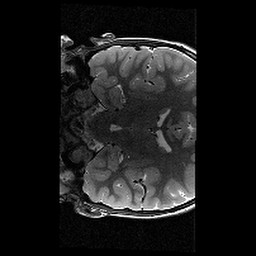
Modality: T2w
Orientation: coronal
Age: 10
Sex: male
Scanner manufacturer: siemens
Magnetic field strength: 3 T
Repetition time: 9.23 s
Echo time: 0.067 s